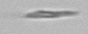
Label: fiber